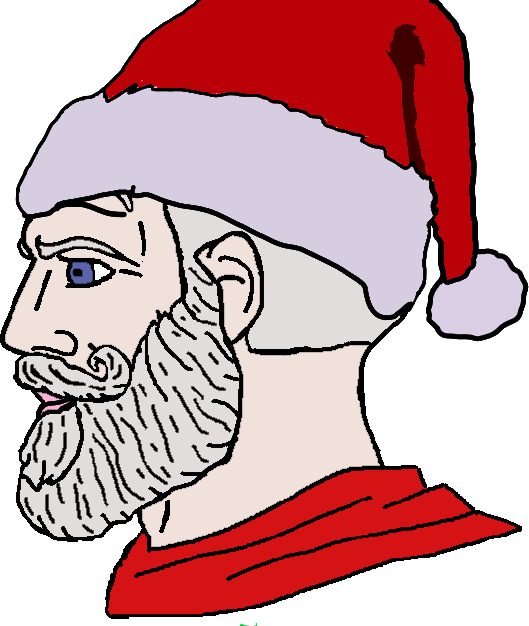
Label: 4_Yes_Chad